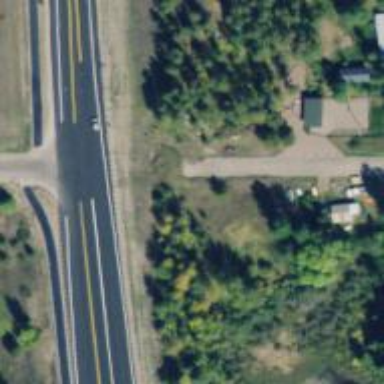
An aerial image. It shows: Abandoned road.